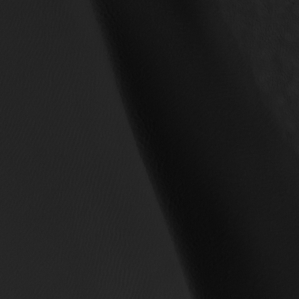
Label: non_frost